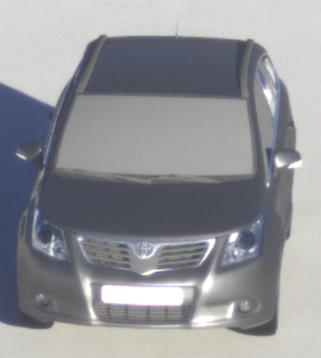
Make: Toyota
Model: Avensis 1.6
Detailed model: Avensis (T27) Notch Back
Model produced from: 2009/01
Model produced until: 2010/08
Doors: 4
Color: gray
Road condition: dry road
Daytime: sunrise or sunset
Contrast: high contrast